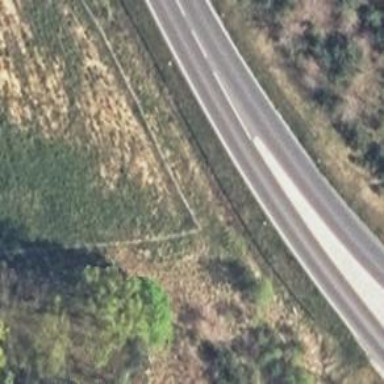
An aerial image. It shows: Asphalt road classified as primary highway.